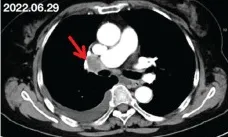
Changes in target lesion during treatment. (A-C) CT scan before treatment.
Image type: radiology (ct)